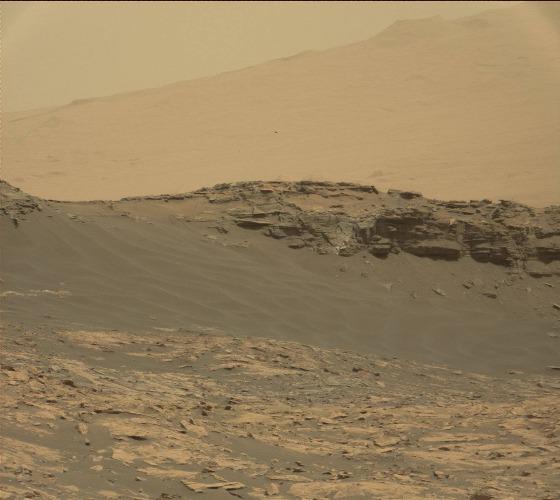
Terrain classes present: Bedrock, Gravel / Sand / Soil, Rock, Shadow, Sky / Distant Mountains